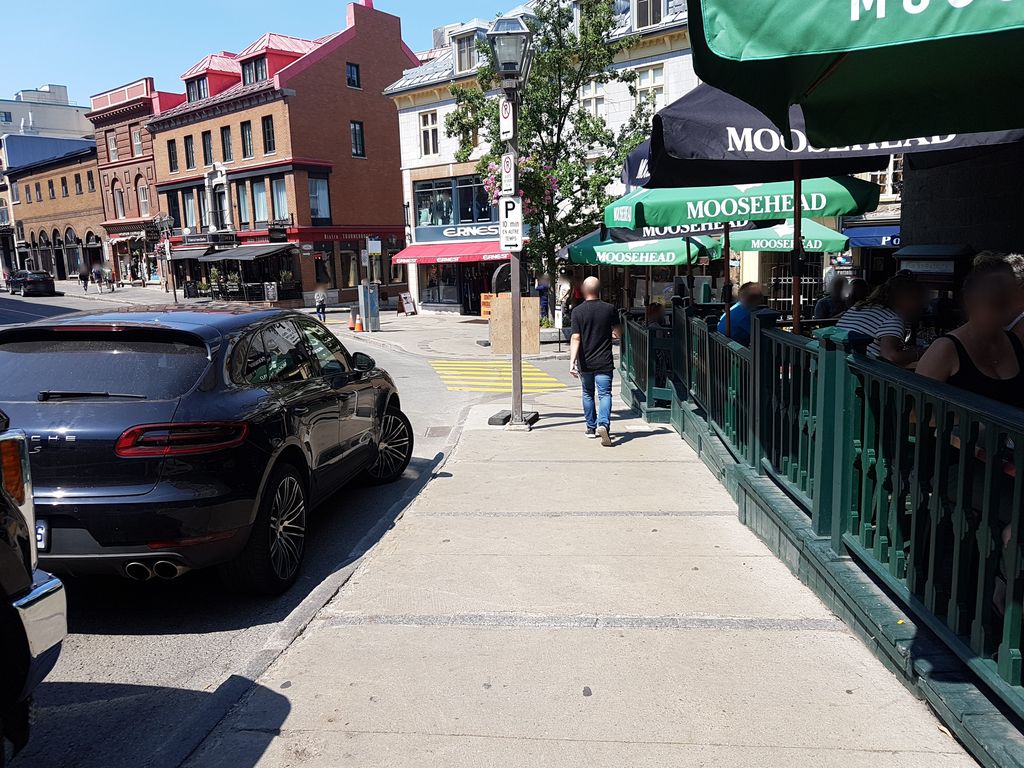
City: quebec_city